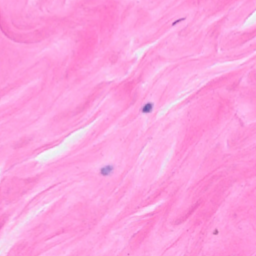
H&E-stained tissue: Breast